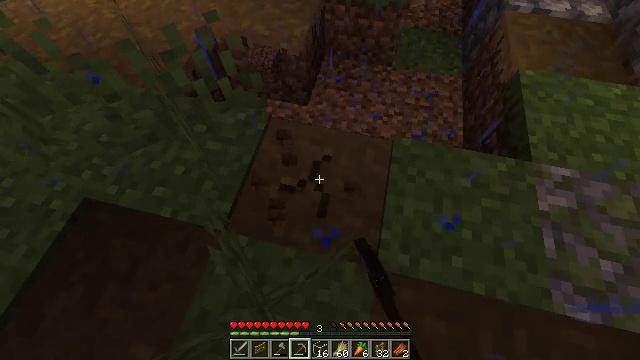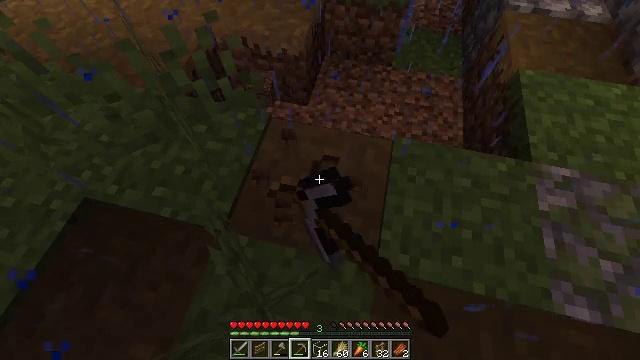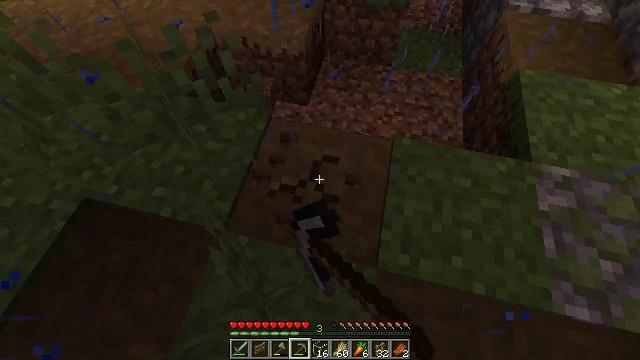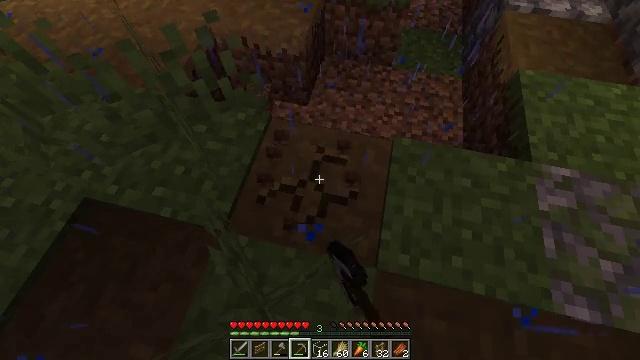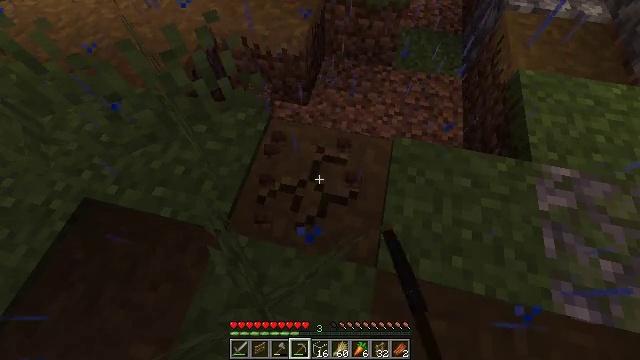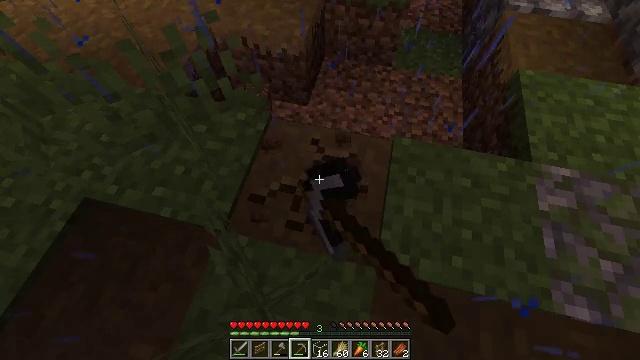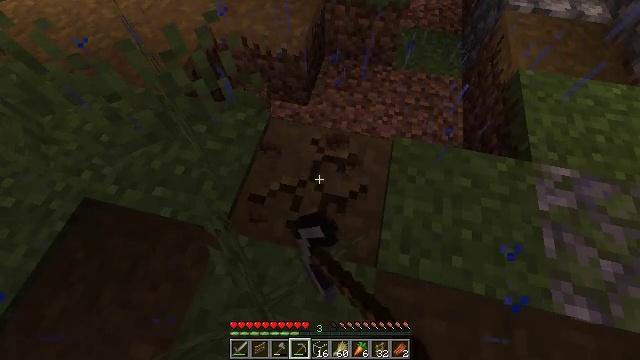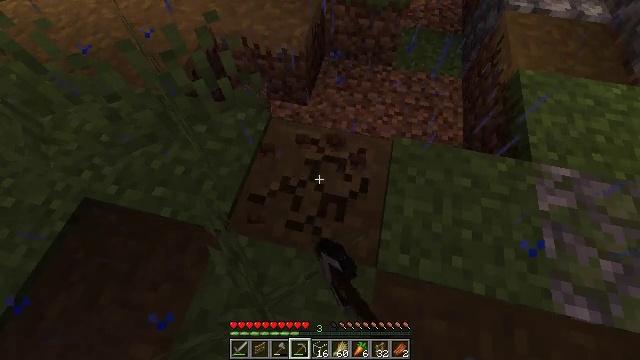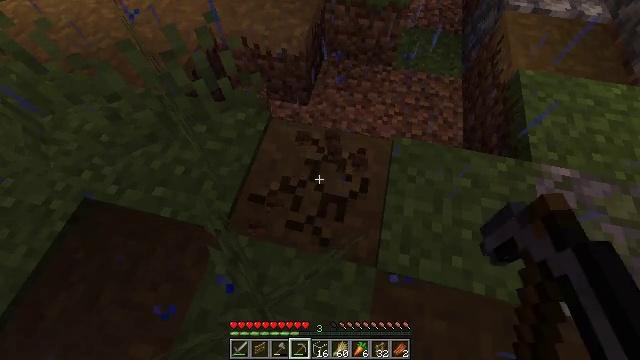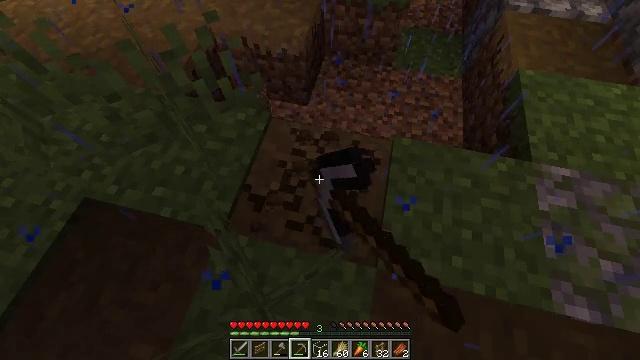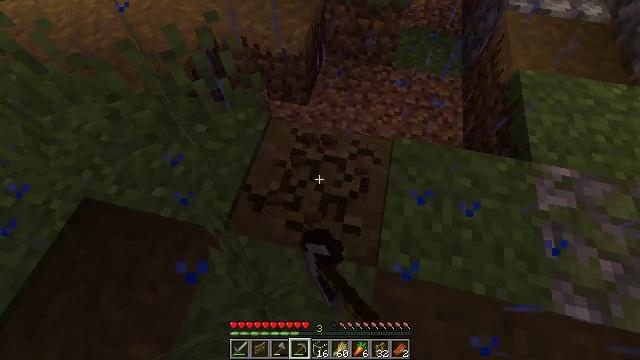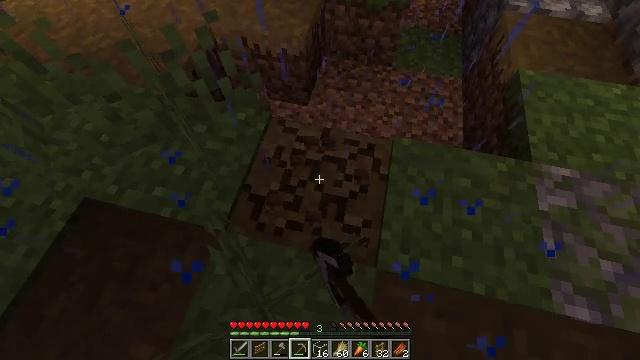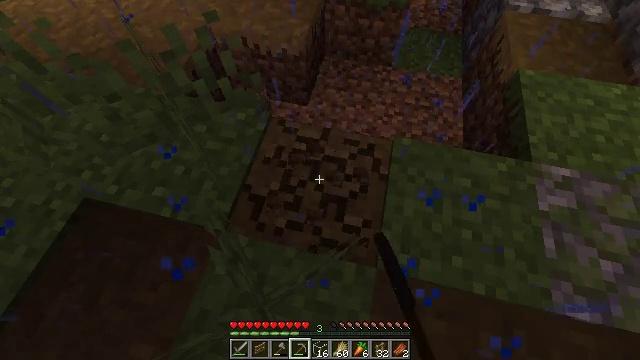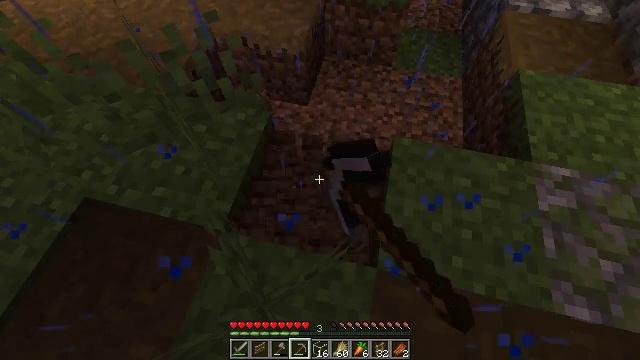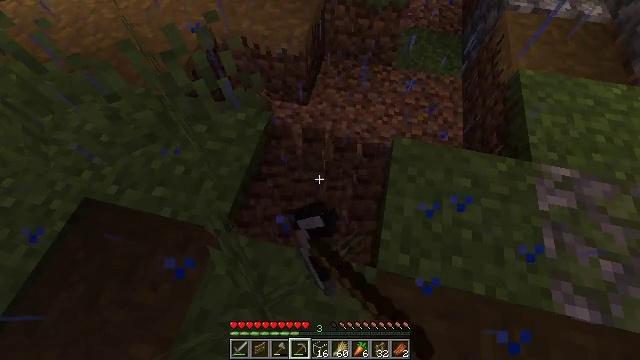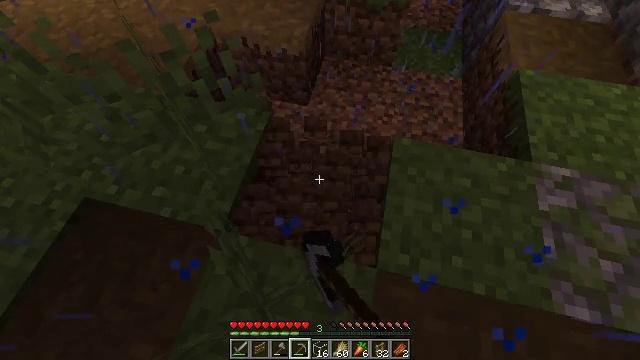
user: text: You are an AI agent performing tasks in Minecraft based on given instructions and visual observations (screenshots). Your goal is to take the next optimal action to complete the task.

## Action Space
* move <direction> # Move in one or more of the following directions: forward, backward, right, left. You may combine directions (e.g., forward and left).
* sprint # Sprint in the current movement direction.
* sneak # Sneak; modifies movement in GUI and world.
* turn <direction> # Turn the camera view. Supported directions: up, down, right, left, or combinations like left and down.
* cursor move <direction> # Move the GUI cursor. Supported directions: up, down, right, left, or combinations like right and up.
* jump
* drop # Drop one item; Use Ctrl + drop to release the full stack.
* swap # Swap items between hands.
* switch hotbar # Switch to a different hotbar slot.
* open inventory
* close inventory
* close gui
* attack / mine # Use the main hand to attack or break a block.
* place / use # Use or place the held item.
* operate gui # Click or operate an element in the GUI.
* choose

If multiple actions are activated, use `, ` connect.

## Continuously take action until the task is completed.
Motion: motion action
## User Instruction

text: Reclaim the grass path segment.
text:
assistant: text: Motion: attack / mine
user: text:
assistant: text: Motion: attack / mine
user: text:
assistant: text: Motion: attack / mine
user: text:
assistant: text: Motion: attack / mine
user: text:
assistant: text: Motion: attack / mine
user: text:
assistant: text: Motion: attack / mine
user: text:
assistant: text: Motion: attack / mine
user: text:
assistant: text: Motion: attack / mine
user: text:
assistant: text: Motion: attack / mine
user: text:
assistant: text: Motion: attack / mine
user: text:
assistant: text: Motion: attack / mine
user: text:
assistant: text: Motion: attack / mine
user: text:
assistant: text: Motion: attack / mine
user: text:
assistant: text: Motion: attack / mine
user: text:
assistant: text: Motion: attack / mine
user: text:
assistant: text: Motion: attack / mine
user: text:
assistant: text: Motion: attack / mine
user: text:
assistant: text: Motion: attack / mine